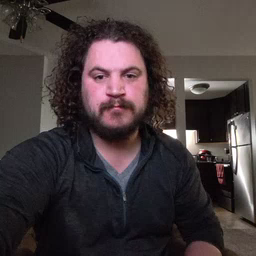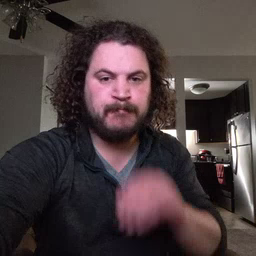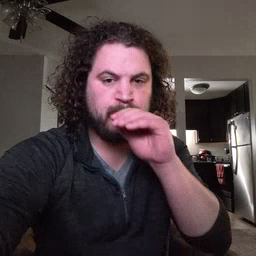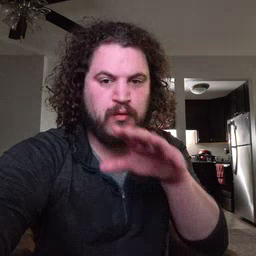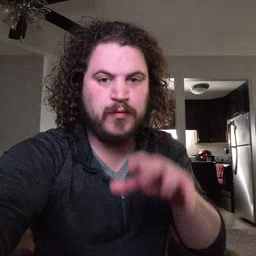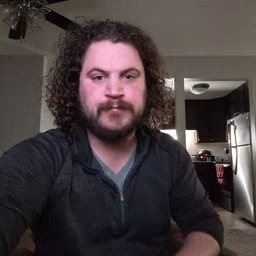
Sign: blow